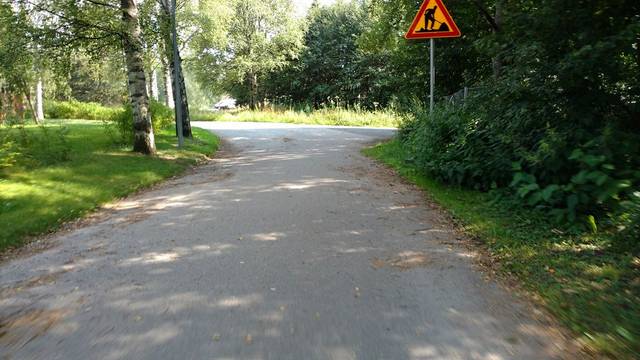
Region: Finland
Coordinates: 60.392, 23.143